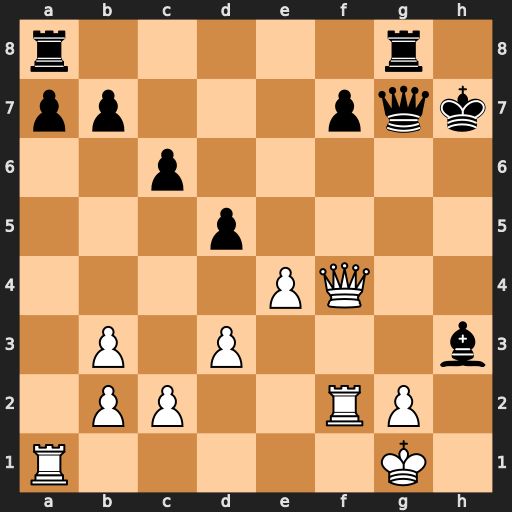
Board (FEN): r5r1/pp3pqk/2p5/3p4/4PQ2/1P1P3b/1PP2RP1/R5K1
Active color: w
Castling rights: -
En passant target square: -
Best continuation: Qh4+ Qh6 Rxf7+